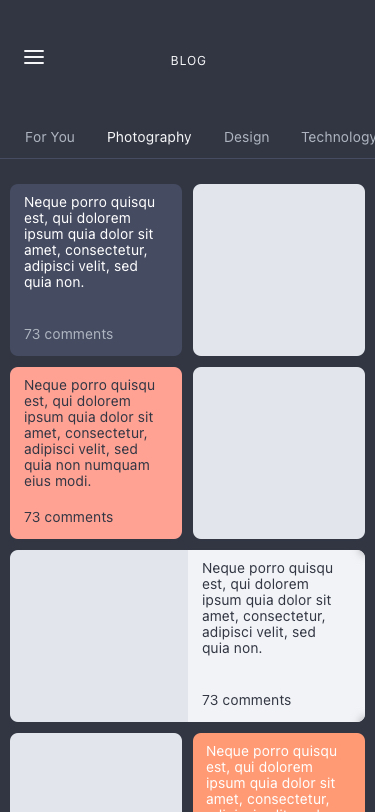
Text in this UI design:
Neque porro quisqu est, qui dolorem ipsum quia dolor sit amet, consectetur, adipisci velit, sed quia non.
Neque porro quisqu est, qui dolorem ipsum quia dolor sit amet, consectetur, adipisci velit, sed quia non.
73 comments
Neque porro quisqu est, qui dolorem ipsum quia dolor sit amet, consectetur, adipisci velit, sed quia non numquam eius modi.
73 comments
Neque porro quisqu est, qui dolorem ipsum quia dolor sit amet, consectetur, adipisci velit, sed quia non.
73 comments
For You
Photography
Design
Technology
BLOG